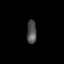
Tissue: lung
Cell type: Myeloid cells
Senescence score: 0.2431
Nuclear area (px): 225
Mean DAPI intensity: 79.169